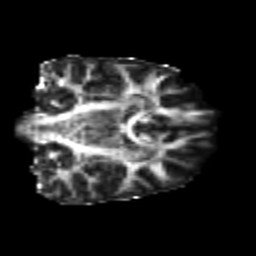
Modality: FA
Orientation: coronal
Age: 20
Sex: female
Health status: healthy
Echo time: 0.074 s